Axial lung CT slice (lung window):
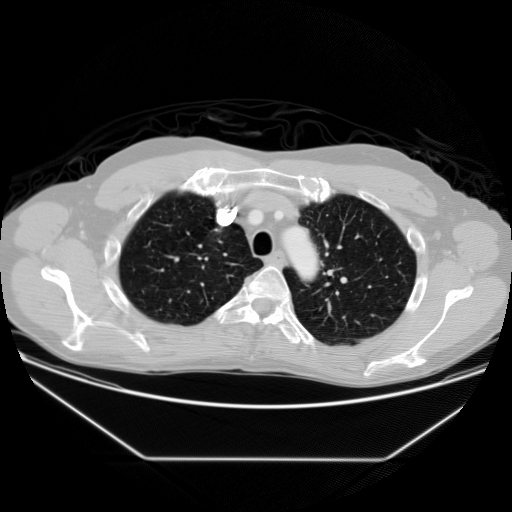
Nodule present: no